Chest X-ray:
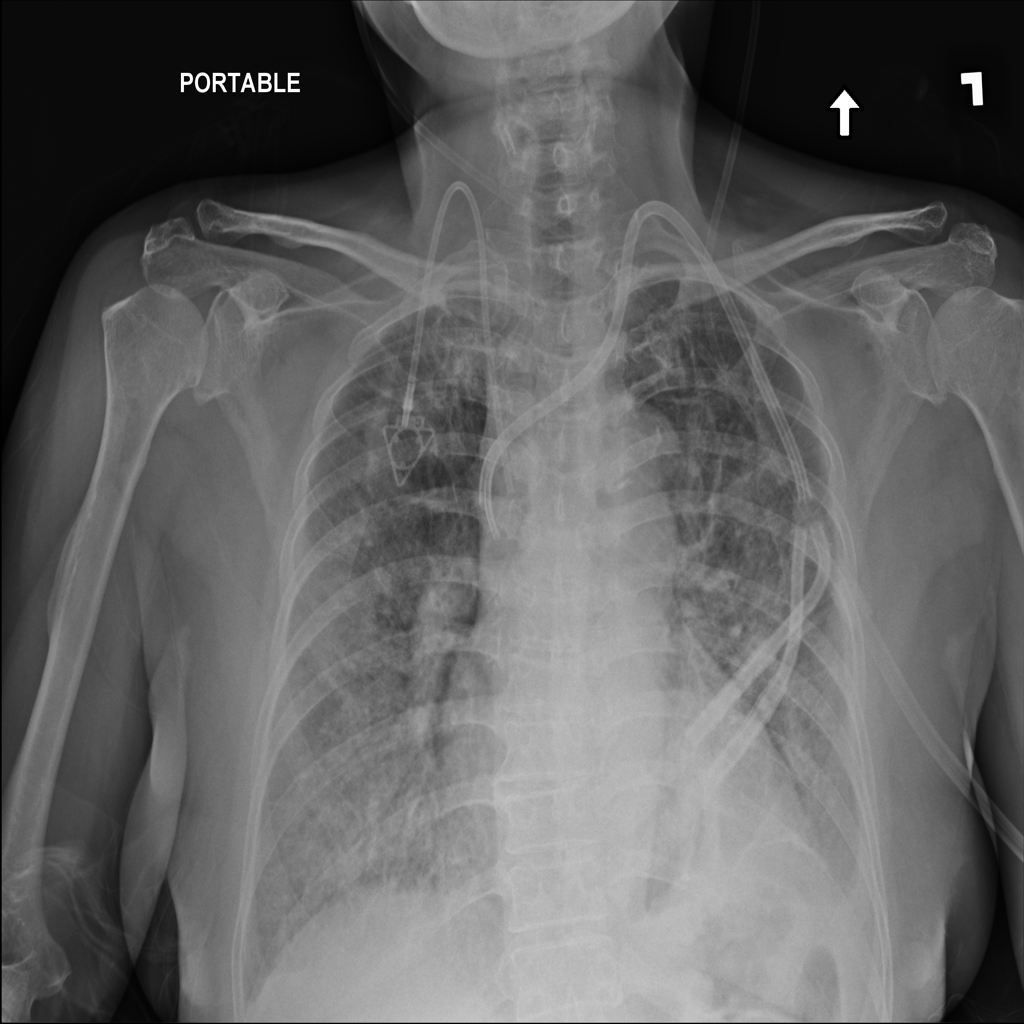
Findings: Consolidation, Effusion
No abnormal finding: no